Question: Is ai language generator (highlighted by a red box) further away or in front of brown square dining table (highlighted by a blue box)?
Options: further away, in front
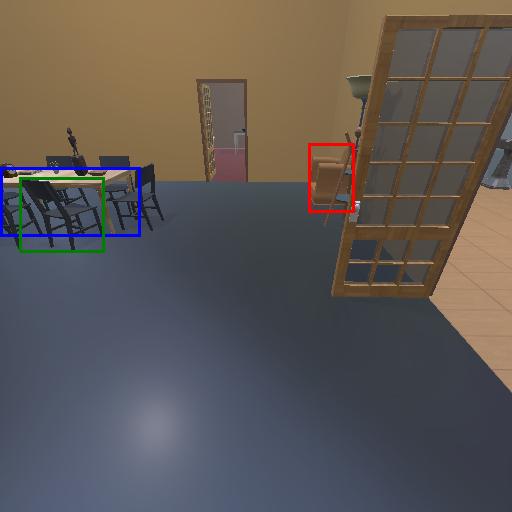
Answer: further away